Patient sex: M
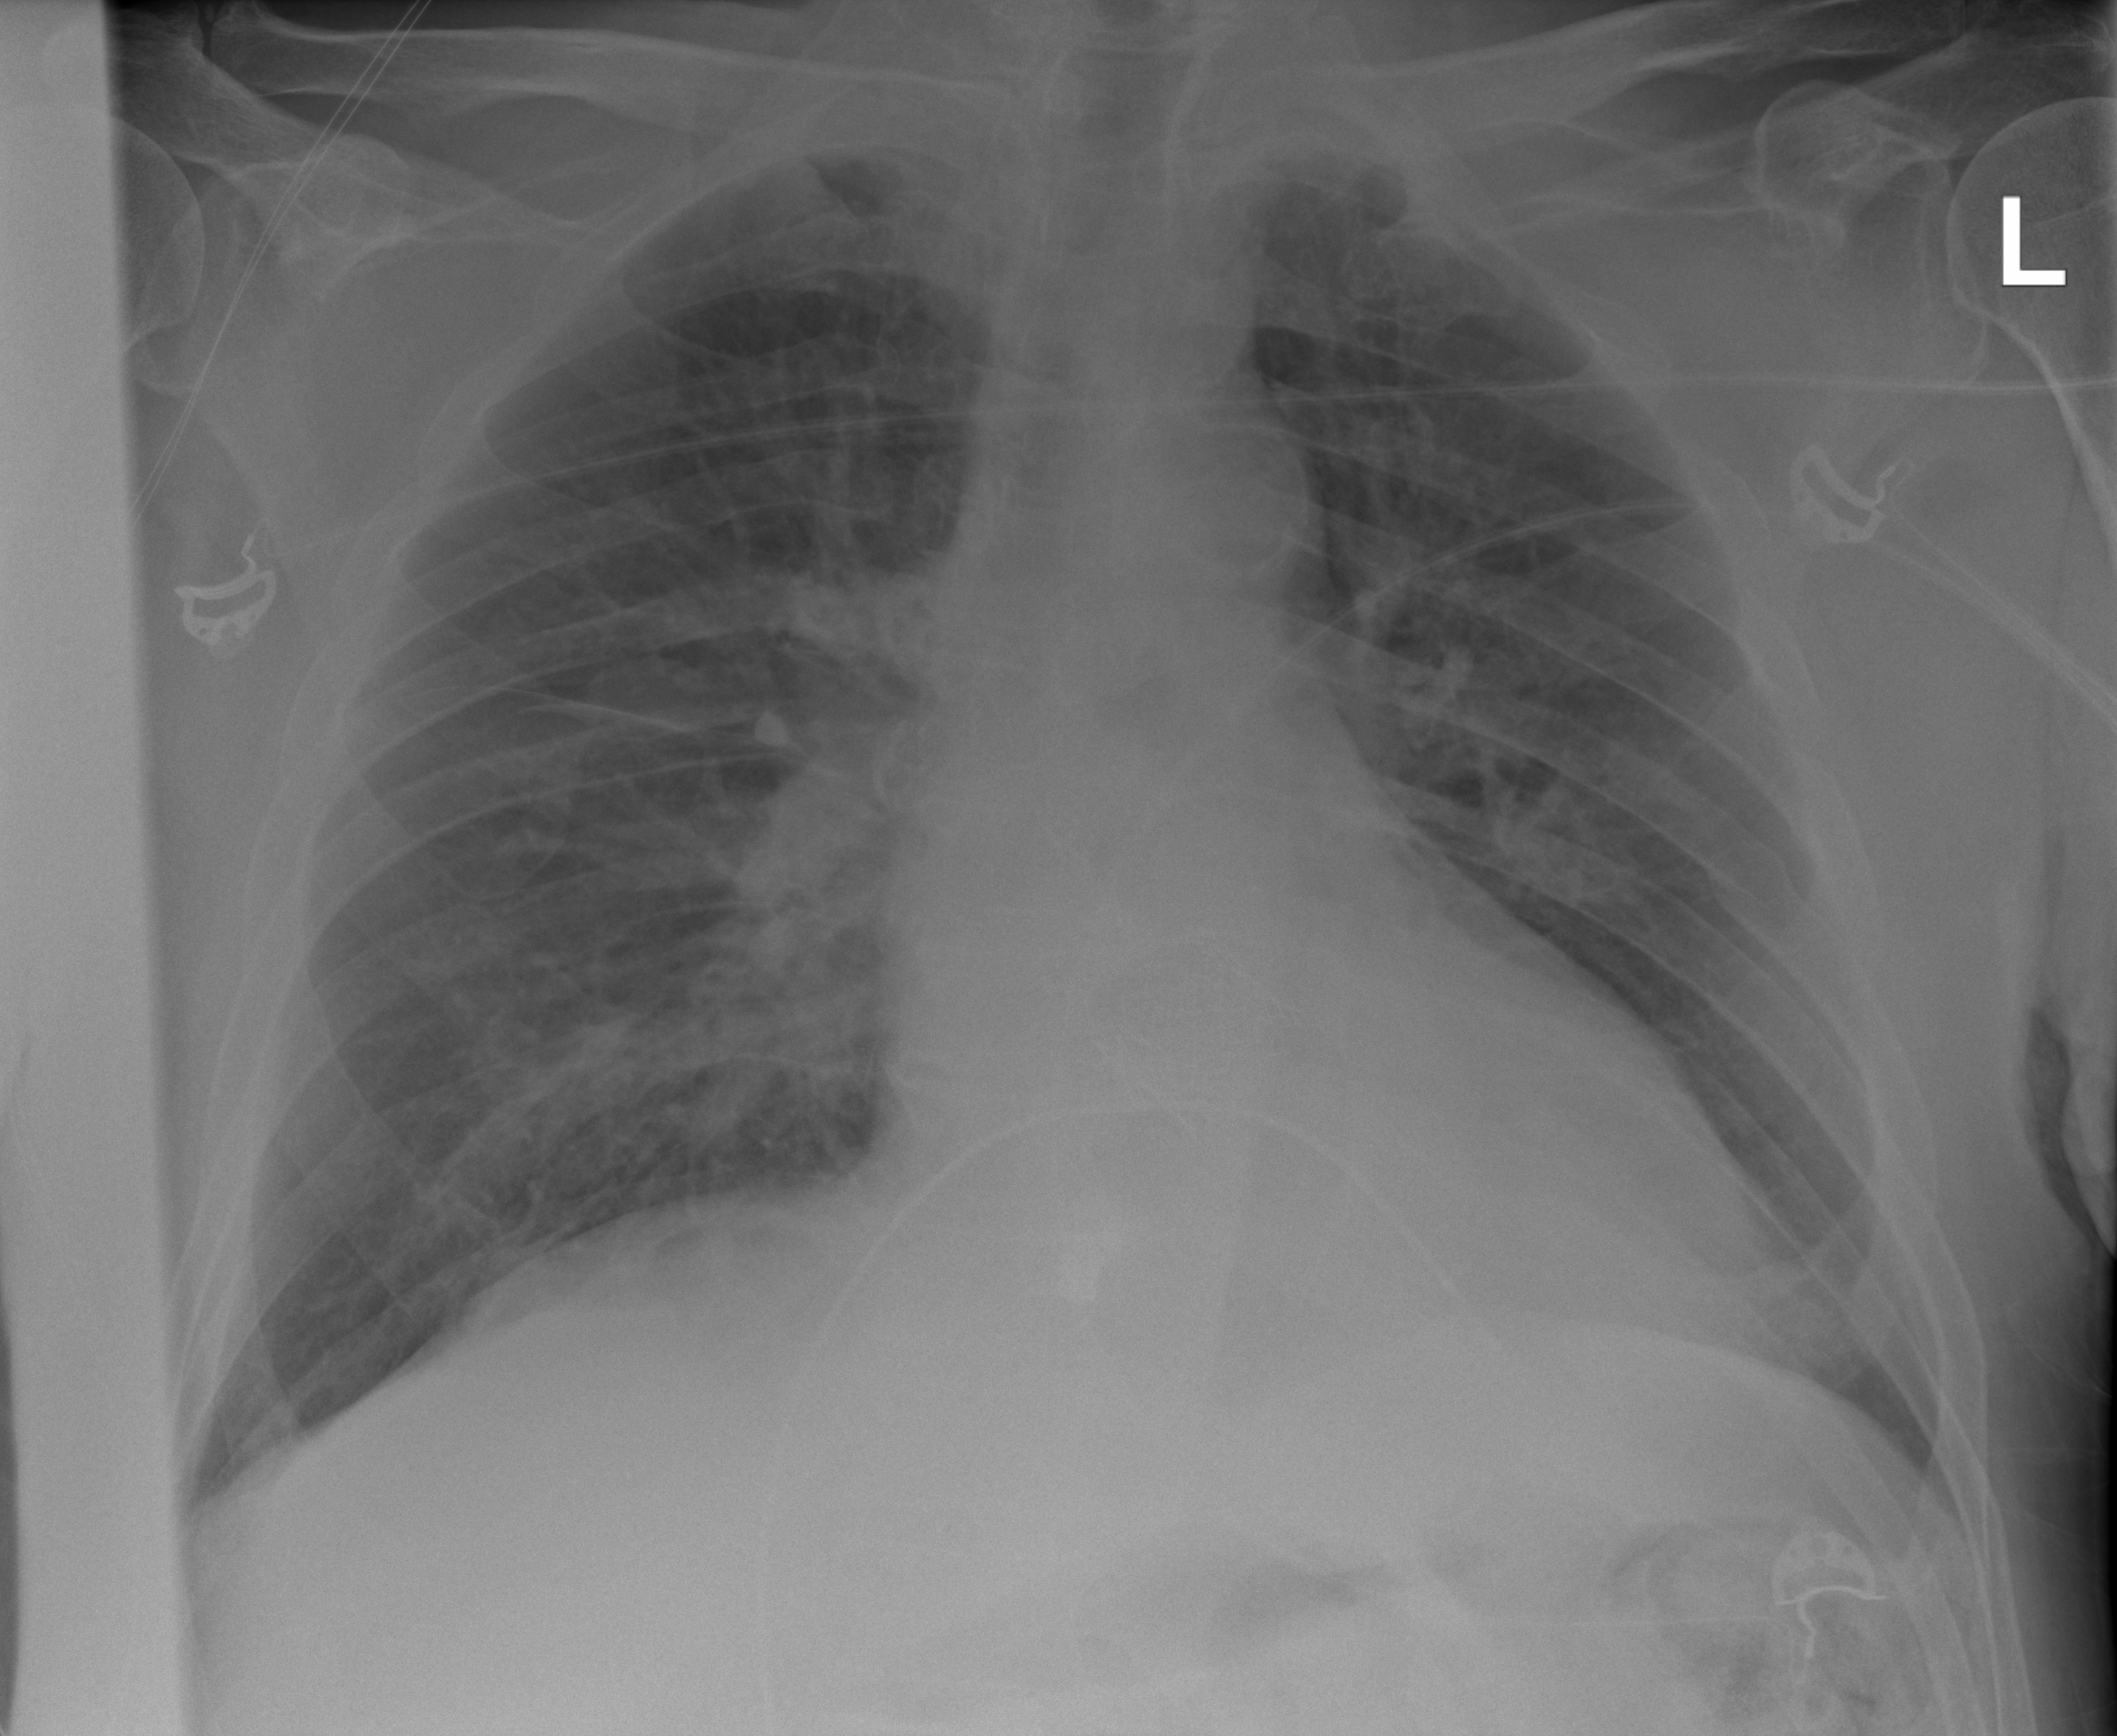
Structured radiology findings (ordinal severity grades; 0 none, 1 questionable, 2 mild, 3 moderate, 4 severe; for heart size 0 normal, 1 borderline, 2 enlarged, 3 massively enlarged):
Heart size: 1
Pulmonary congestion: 2
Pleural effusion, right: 0
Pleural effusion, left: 0
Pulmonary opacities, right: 2
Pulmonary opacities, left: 2
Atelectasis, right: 2
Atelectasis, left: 2